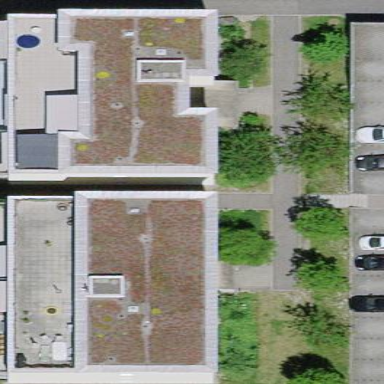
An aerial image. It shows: Flat-roofed residential building.